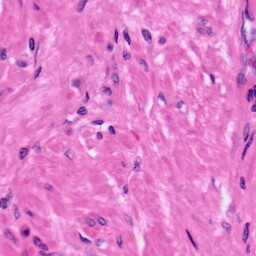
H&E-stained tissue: Prostate